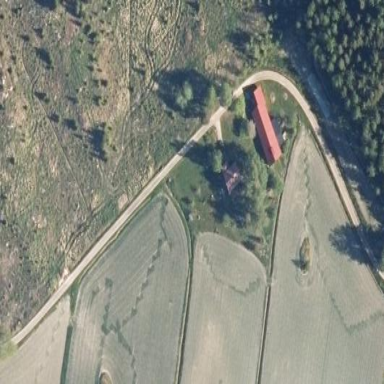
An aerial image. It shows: Isolated dwelling in the countryside.